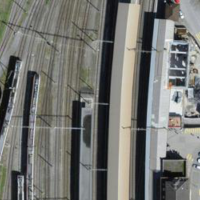
EUNIS habitat code: 57
Species observed at this site:
Cymbalaria muralis
Peribatodes rhomboidaria
Corvus corone